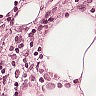
Metastatic tissue present: no